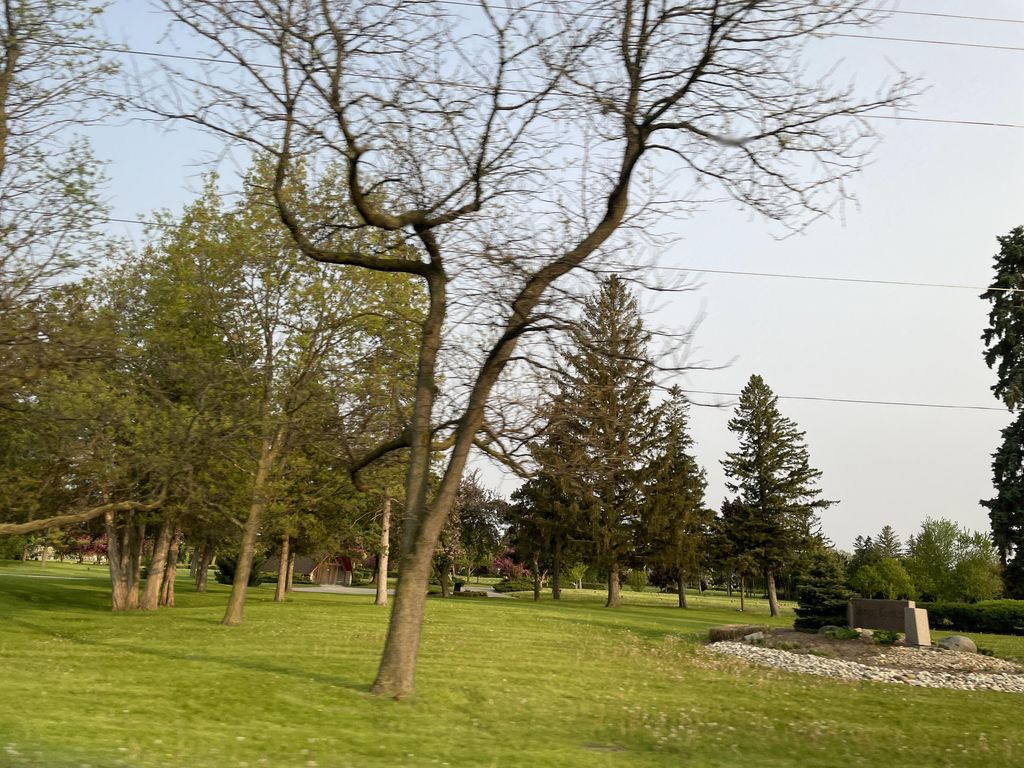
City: kitchener-waterloo